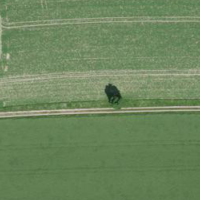
EUNIS habitat code: 52
Species observed at this site:
Buteo buteo